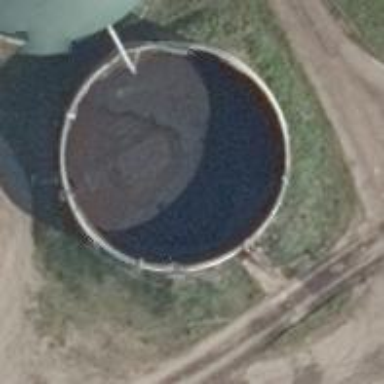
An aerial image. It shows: Farm auxiliary building with storage tank.